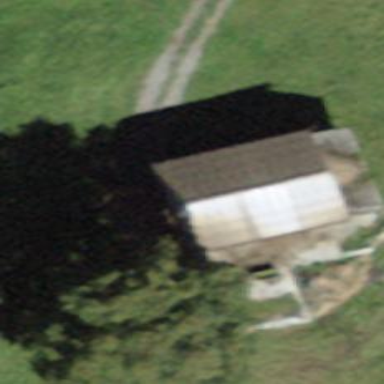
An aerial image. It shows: Barn.